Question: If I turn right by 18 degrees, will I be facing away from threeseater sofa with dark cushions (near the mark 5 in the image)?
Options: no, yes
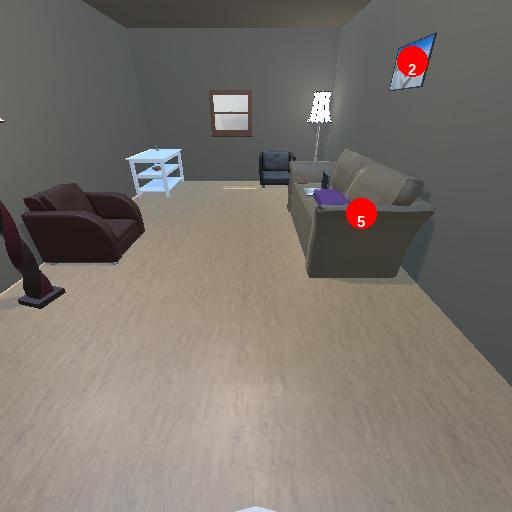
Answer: no